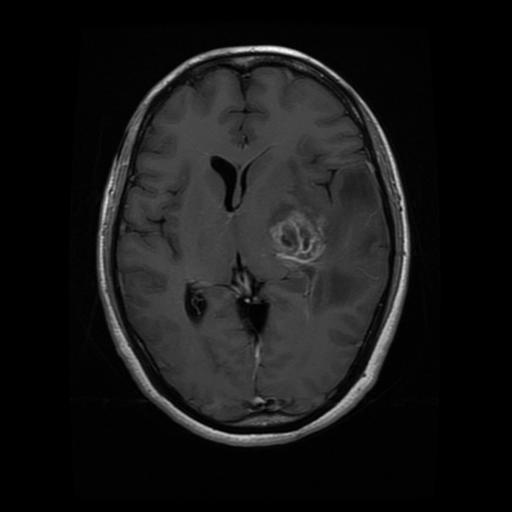
Label: glioma